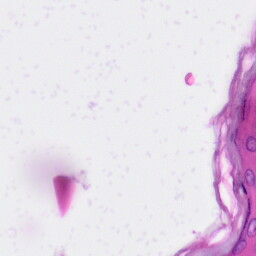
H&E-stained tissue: Skin